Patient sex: M
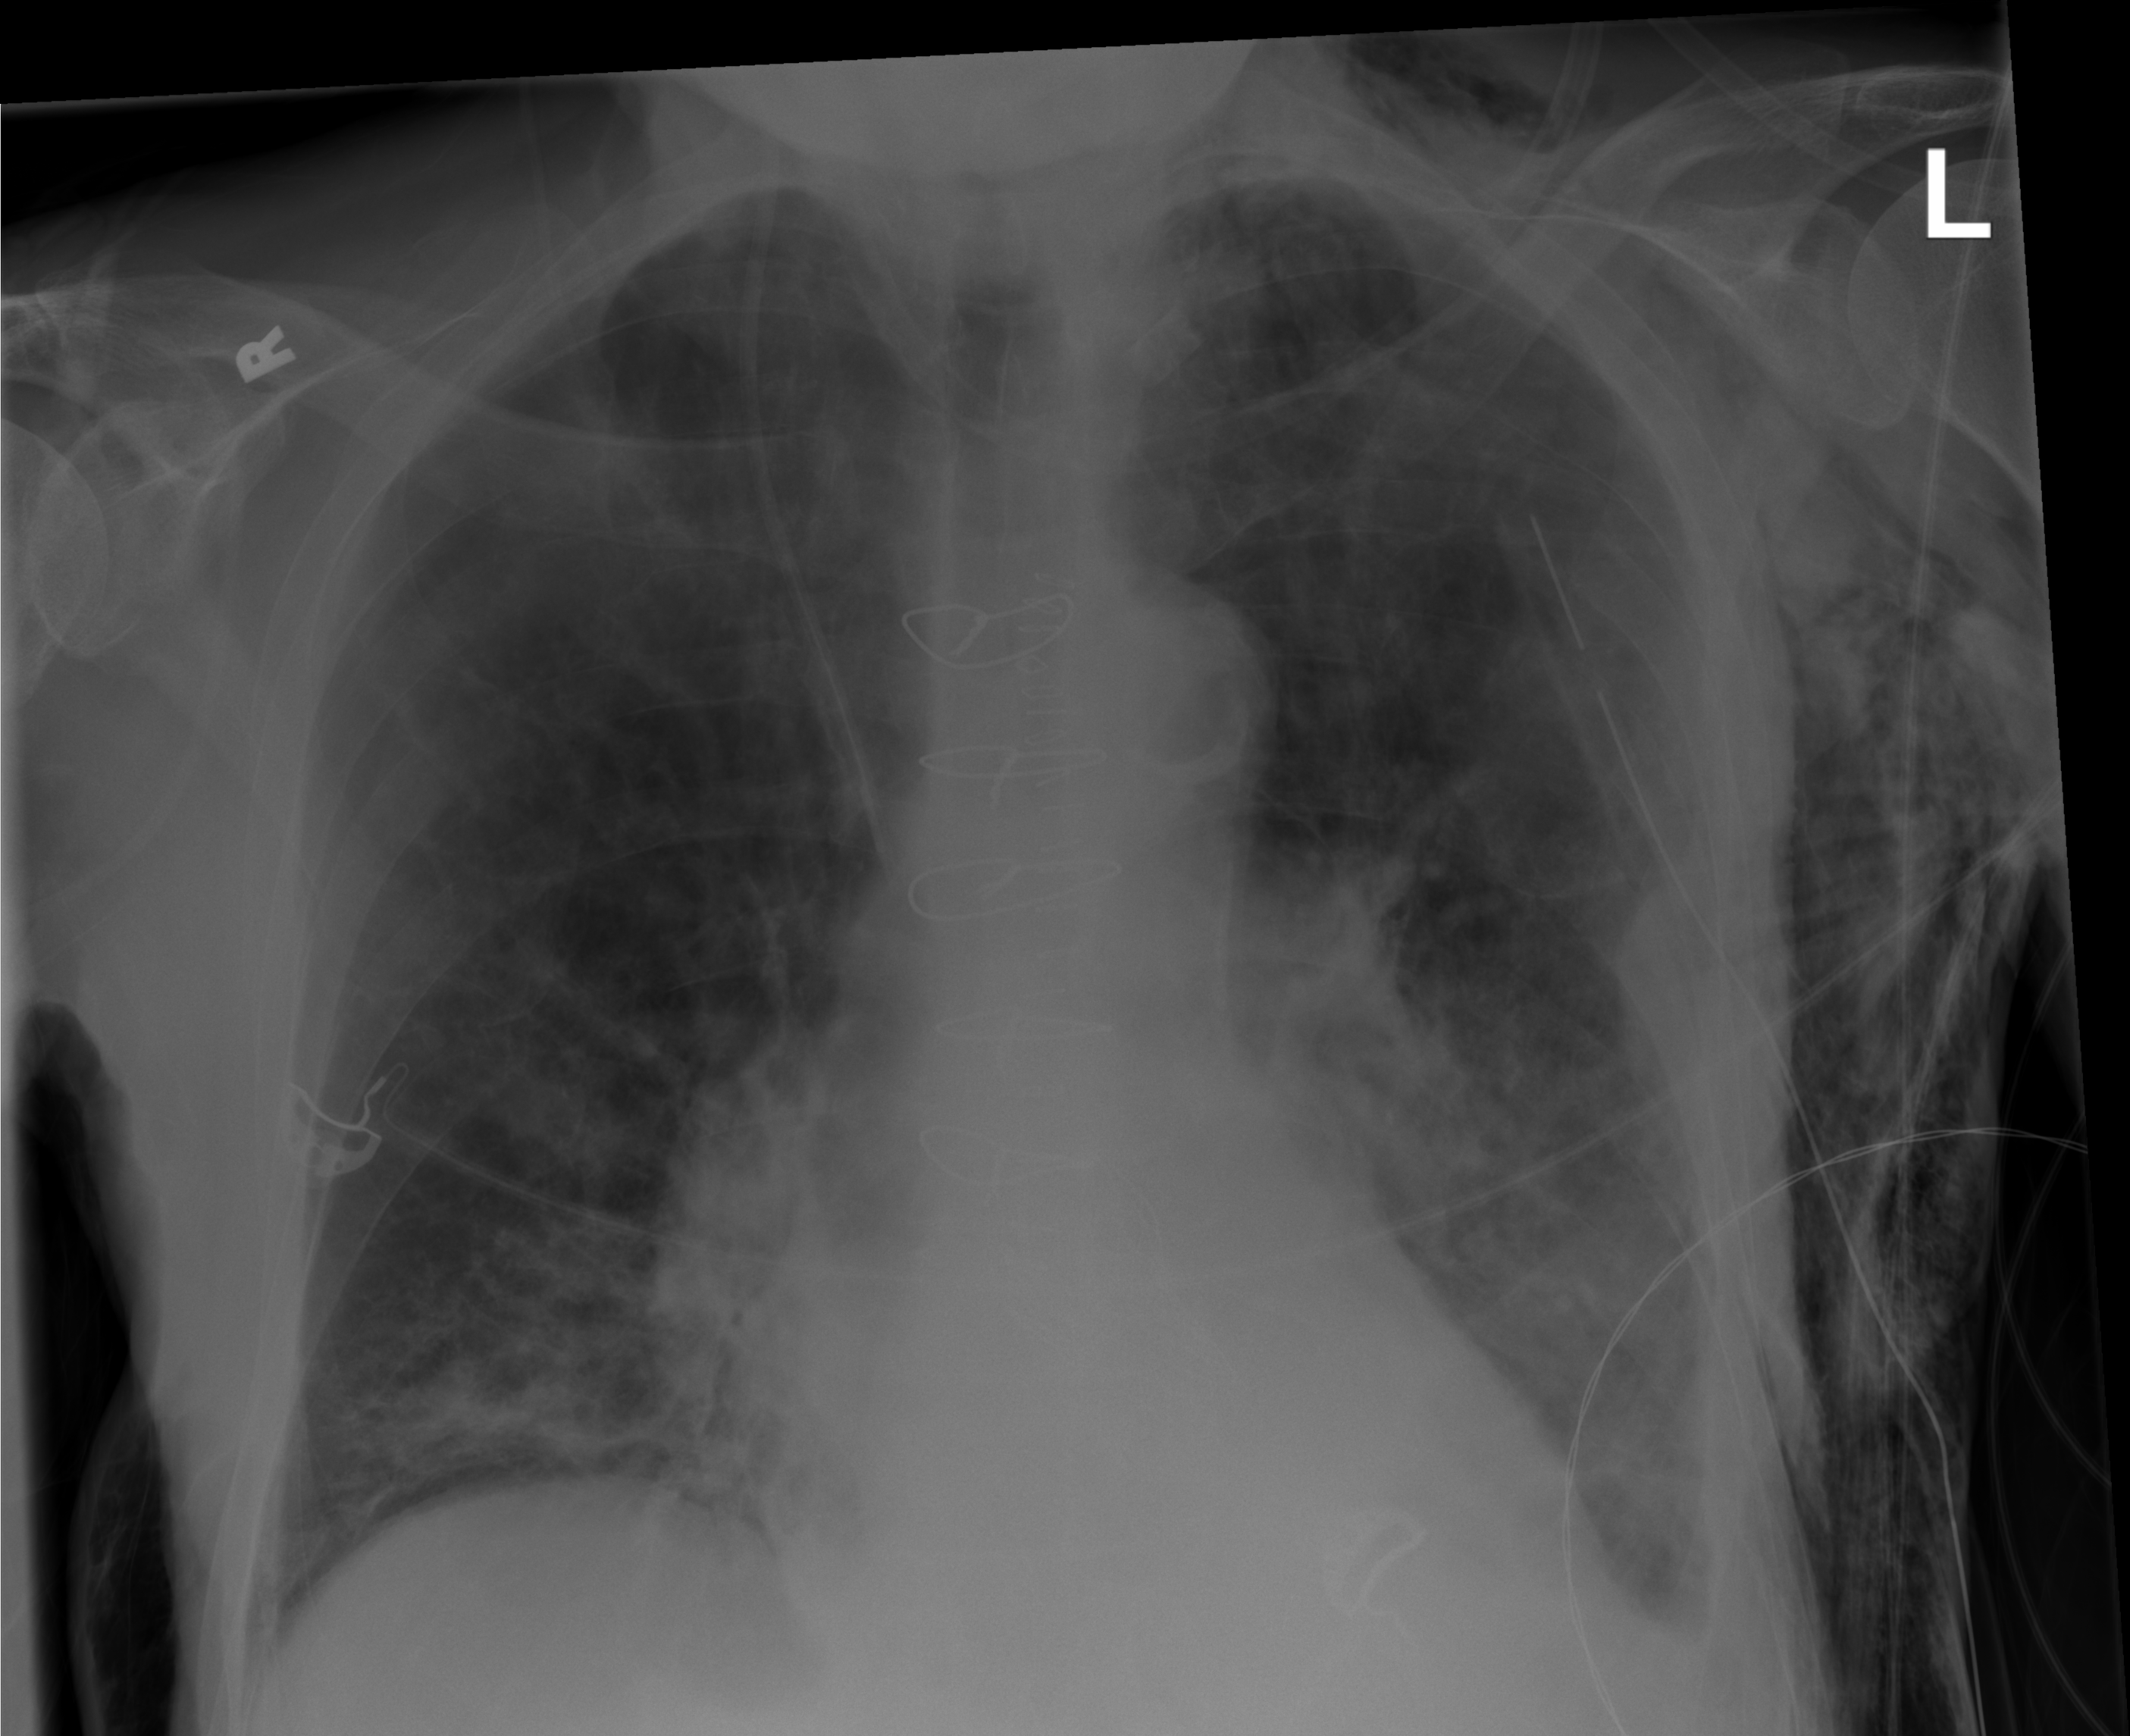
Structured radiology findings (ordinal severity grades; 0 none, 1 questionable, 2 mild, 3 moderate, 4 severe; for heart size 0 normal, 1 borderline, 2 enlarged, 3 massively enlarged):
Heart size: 0
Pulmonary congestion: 0
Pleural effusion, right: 0
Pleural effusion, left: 2
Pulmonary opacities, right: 2
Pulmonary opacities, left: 2
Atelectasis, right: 2
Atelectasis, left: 2